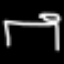
Label: bed